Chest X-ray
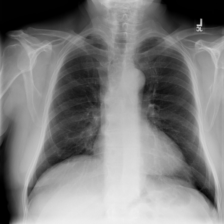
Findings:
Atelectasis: negative
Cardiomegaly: negative
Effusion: negative
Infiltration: negative
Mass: negative
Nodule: negative
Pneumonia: negative
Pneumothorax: negative
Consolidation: negative
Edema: negative
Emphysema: positive
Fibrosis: negative
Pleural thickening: negative
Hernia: negative